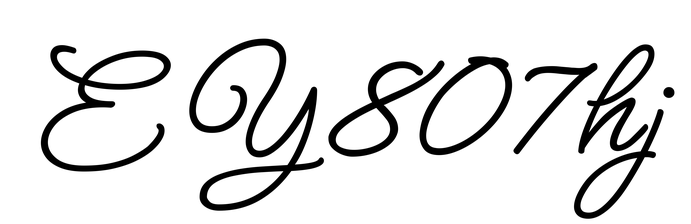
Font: MeowScript-Regular